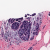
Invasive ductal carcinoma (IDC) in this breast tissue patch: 0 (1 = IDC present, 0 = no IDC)